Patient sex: F
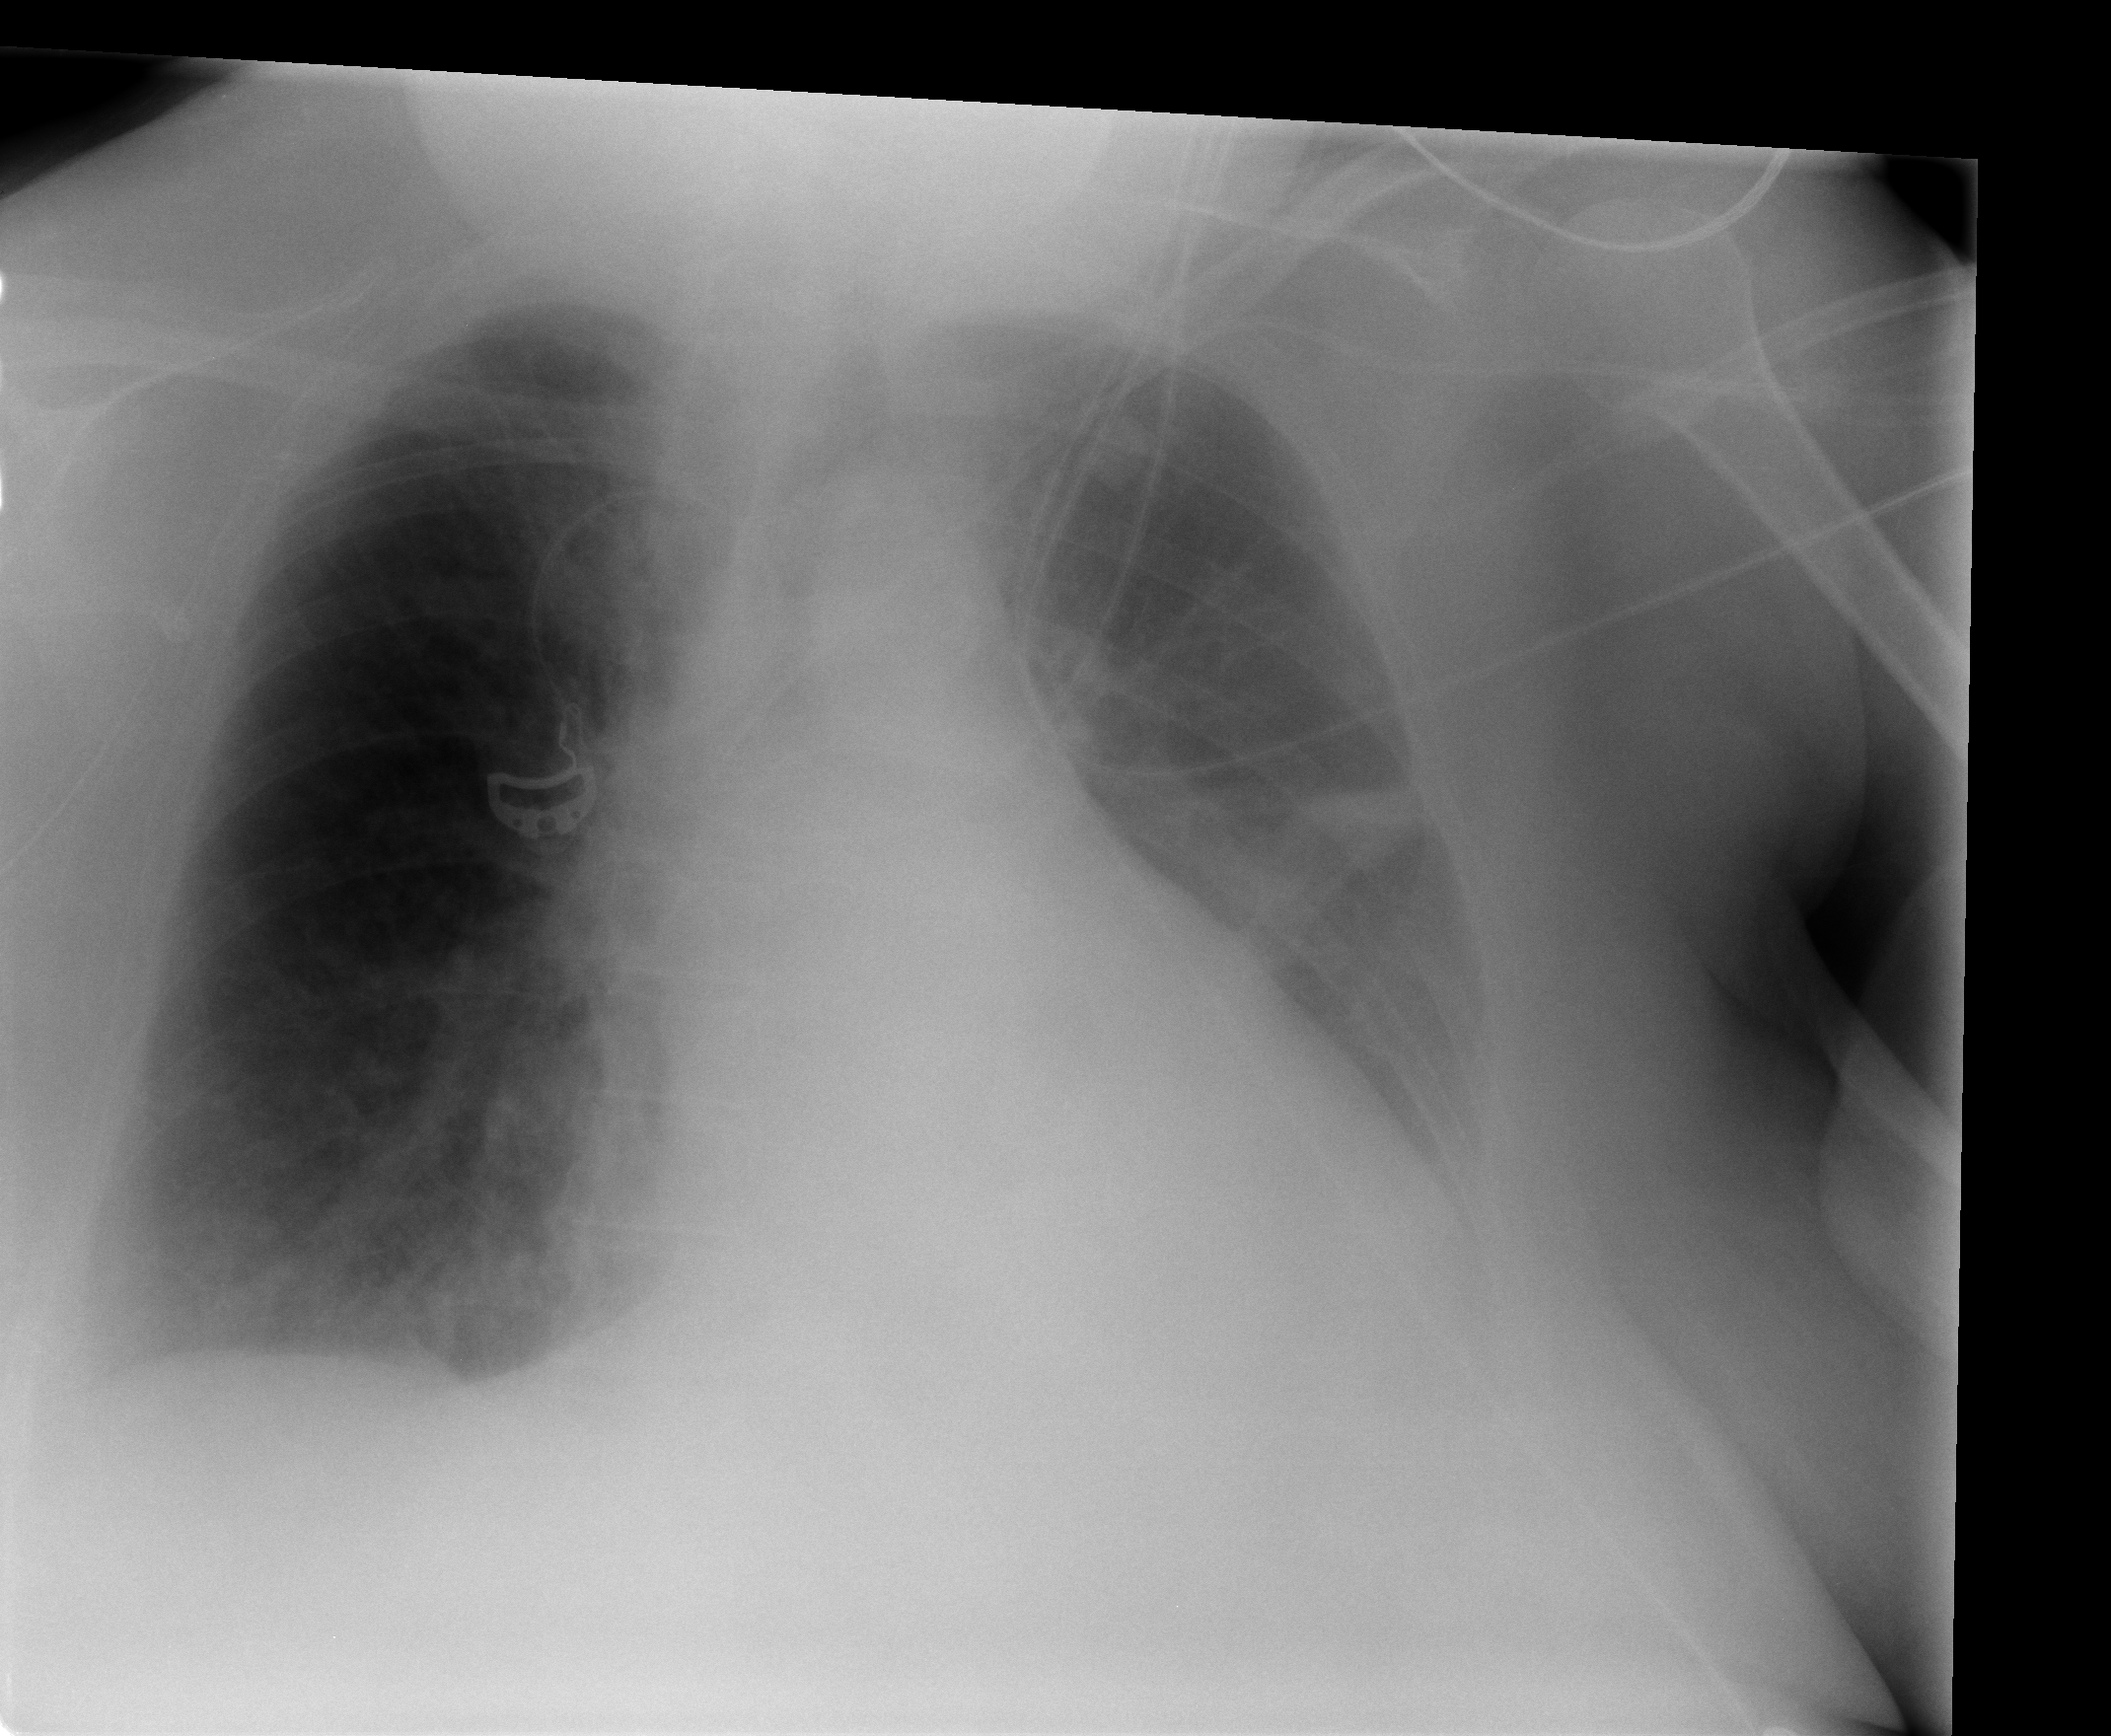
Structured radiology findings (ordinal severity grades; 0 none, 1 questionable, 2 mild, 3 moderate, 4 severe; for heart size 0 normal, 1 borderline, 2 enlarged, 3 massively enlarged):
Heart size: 2
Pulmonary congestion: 2
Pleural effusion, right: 0
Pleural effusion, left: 2
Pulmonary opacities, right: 1
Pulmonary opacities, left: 2
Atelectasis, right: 0
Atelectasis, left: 2